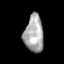
Tissue: skin
Cell type: Epithelial cells
Senescence score: 0.2435
Nuclear area (px): 696
Mean DAPI intensity: 169.022